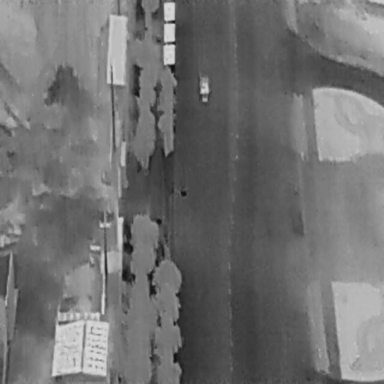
There are two objects shown in the infrared image, including a Person, and a Car.